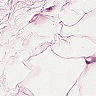
Metastatic tissue present: no